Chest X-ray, PA view. Patient: 34 years old, sex M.
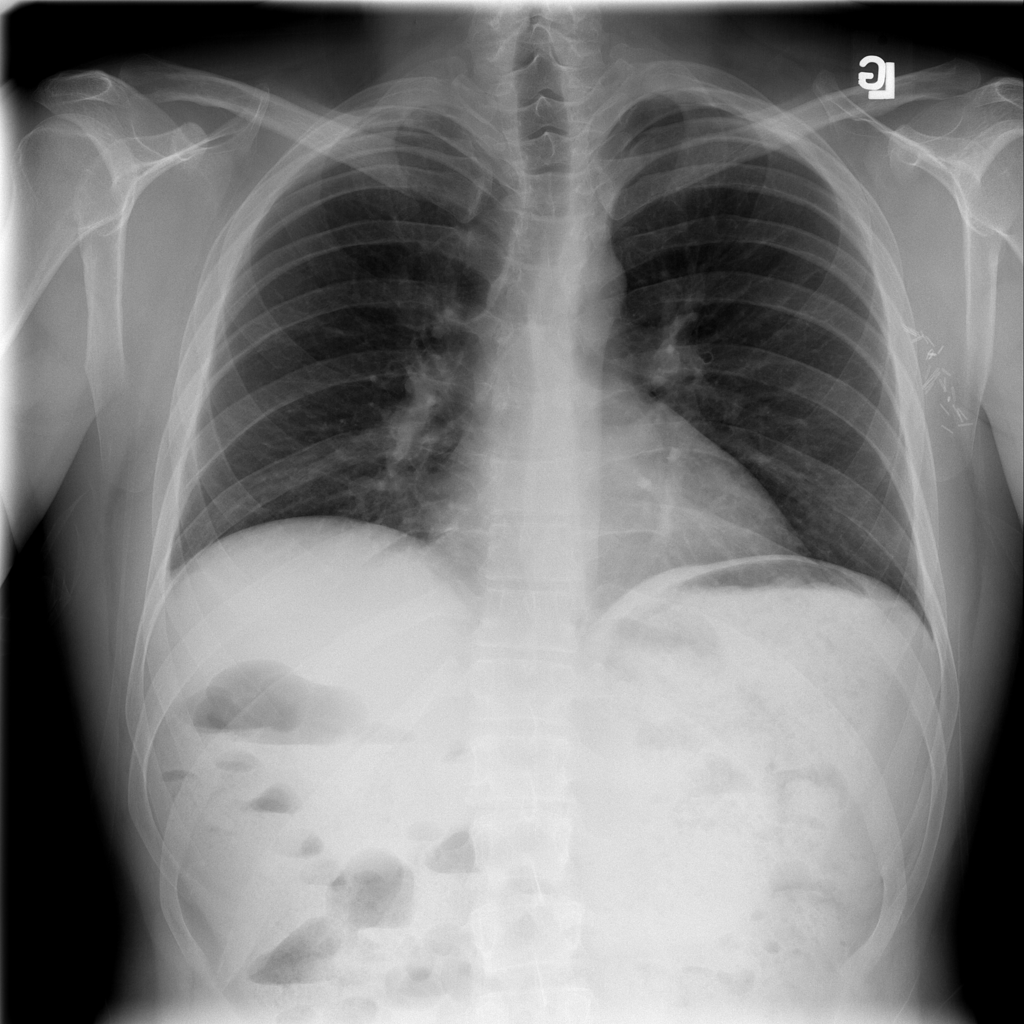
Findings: No Finding